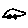
Label: car